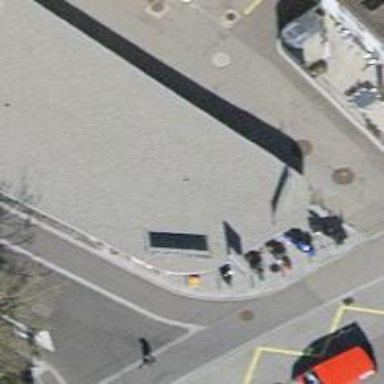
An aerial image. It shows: Shop specializing in motorcycles.